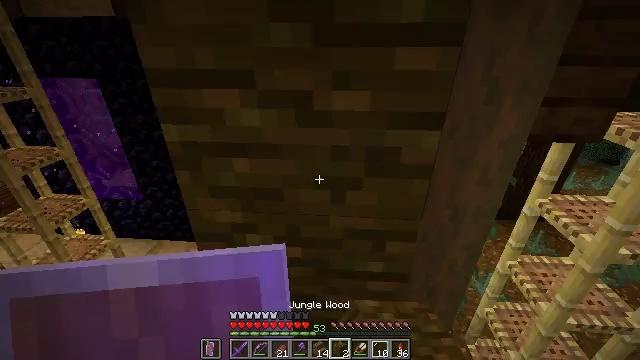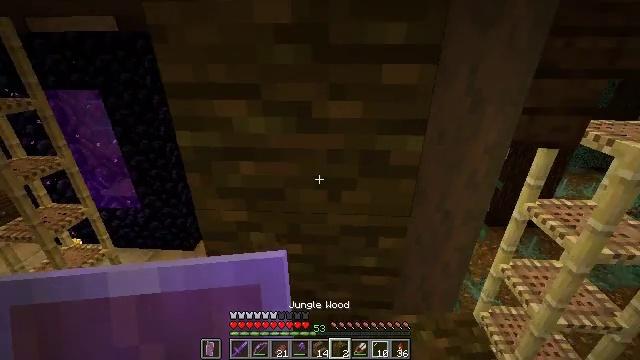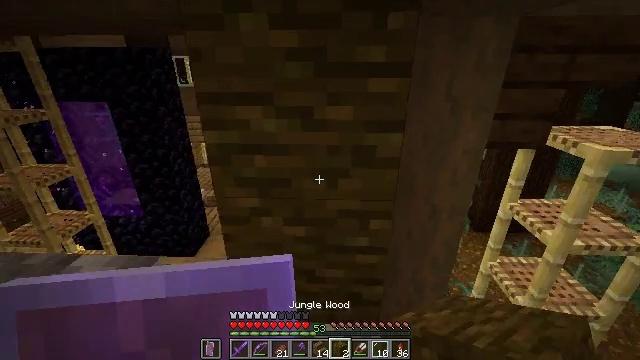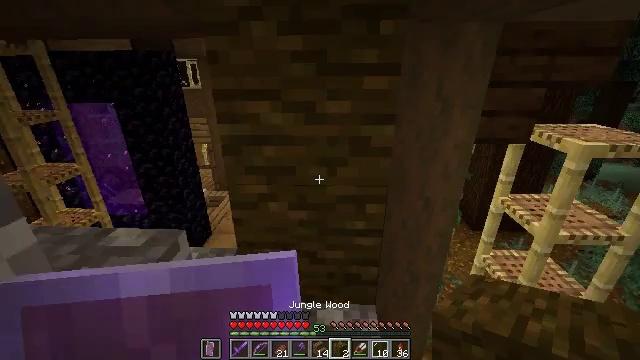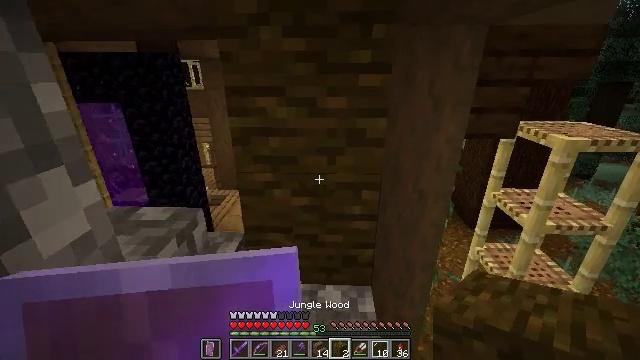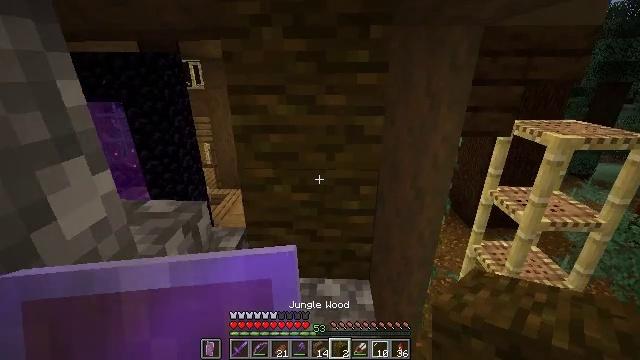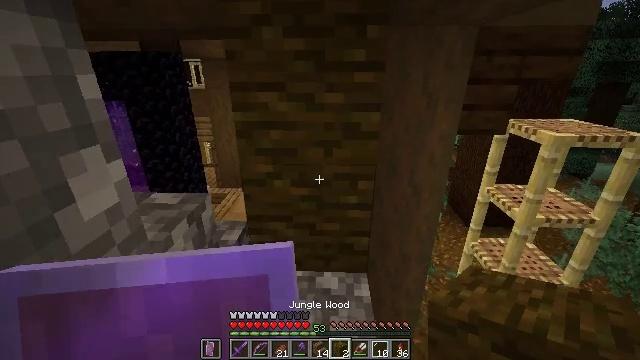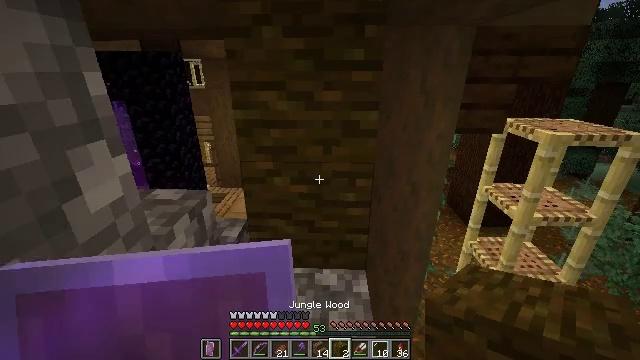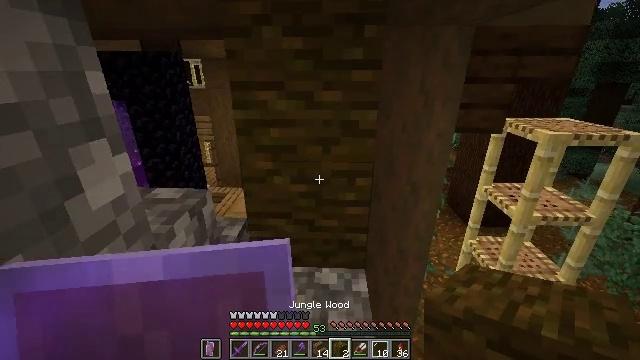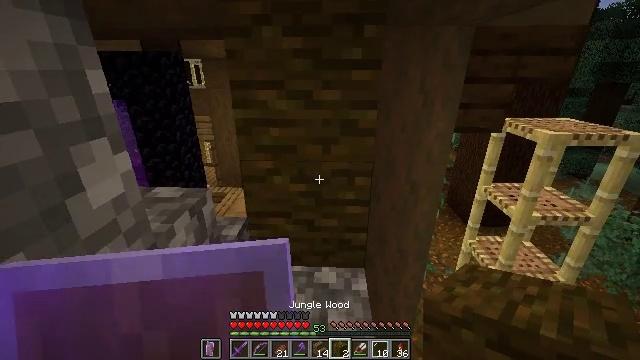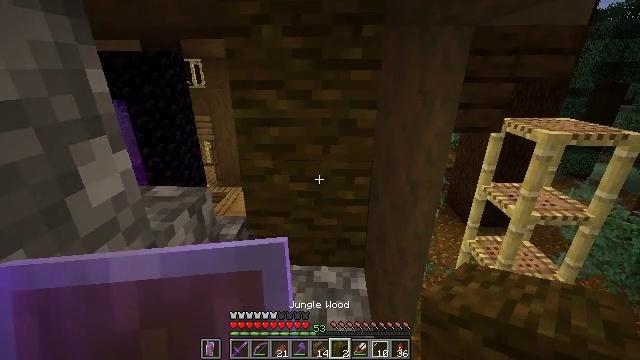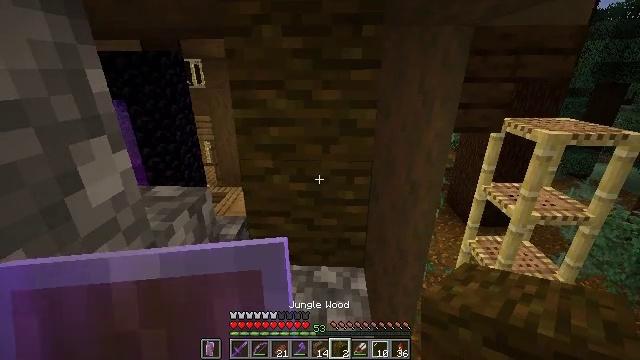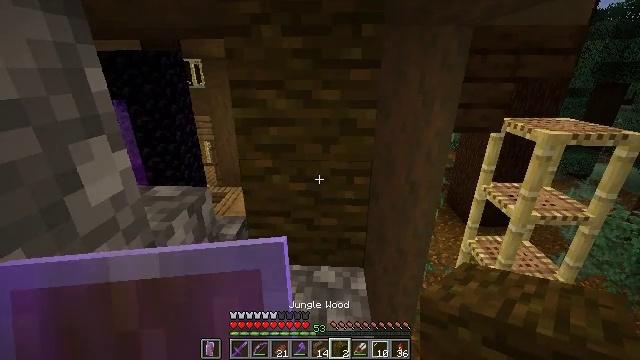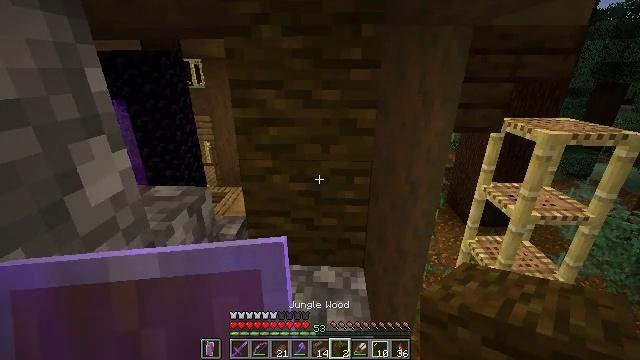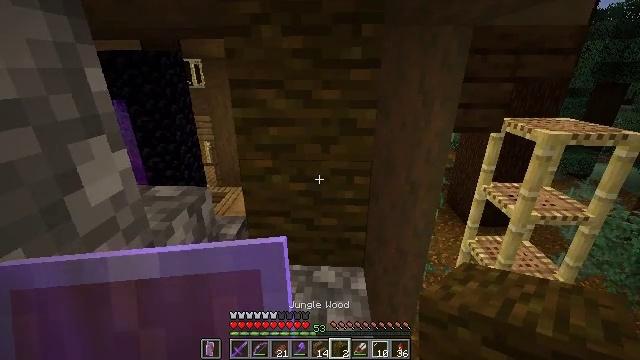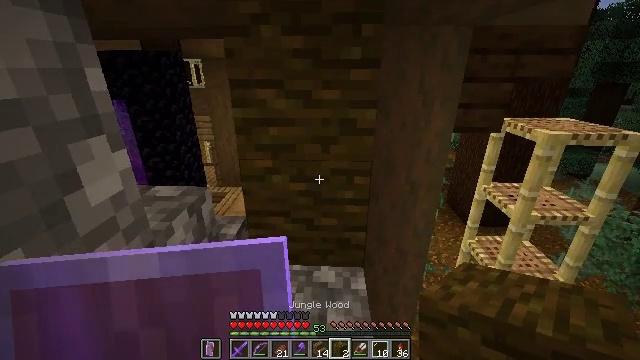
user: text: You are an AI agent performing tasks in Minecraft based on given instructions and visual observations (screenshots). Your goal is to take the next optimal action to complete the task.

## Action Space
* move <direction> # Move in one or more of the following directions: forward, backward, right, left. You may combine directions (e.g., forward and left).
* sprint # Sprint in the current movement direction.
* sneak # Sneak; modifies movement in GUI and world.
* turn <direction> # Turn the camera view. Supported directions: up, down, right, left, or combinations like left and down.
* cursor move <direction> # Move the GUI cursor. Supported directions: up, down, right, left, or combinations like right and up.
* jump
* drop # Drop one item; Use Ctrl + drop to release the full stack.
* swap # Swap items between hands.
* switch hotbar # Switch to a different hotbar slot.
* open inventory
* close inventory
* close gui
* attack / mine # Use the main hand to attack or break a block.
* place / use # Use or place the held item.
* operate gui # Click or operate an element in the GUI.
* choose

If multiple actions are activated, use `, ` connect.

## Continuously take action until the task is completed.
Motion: motion action
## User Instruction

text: mine block jungle wood
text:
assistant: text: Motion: move back, turn up
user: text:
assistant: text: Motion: move back, turn up
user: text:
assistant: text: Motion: move back
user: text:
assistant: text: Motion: no_op
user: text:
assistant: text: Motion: no_op
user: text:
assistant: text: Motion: no_op
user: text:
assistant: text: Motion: no_op
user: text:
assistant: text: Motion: no_op
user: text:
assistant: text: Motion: no_op
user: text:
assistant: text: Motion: no_op
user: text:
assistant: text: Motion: no_op
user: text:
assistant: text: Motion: no_op
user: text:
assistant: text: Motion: no_op
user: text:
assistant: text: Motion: no_op
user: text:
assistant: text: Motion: no_op
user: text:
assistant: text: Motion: move forward
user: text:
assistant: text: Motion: move forward
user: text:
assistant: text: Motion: move forward
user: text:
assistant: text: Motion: move forward
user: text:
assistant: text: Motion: move forward, turn left
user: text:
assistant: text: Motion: move forward, turn left and up
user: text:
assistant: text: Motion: move forward, turn left and up
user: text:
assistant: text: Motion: move forward
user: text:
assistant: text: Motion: no_op
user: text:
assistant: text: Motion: no_op
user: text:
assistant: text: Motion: no_op
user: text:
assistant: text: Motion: sneak
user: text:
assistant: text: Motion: sneak
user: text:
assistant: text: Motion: sneak
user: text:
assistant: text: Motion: sneak